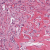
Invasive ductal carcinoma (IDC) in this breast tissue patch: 1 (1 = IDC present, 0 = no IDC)